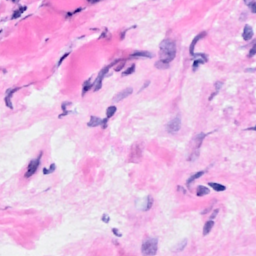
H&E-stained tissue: Breast